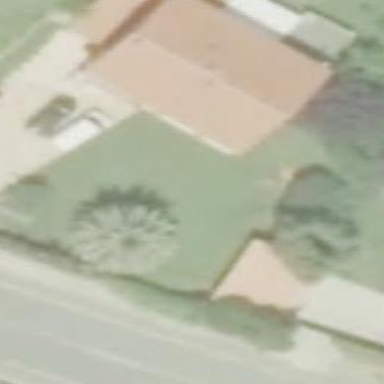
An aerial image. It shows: Simple house.